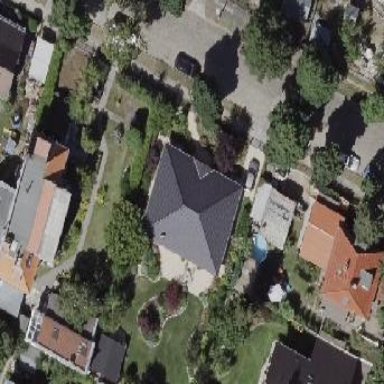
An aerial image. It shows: Detached building.